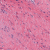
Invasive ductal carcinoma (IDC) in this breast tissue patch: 0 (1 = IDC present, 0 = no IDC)